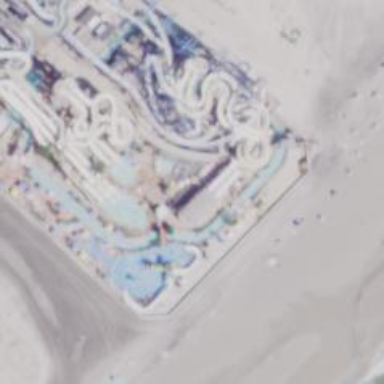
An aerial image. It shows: Water slide attraction.